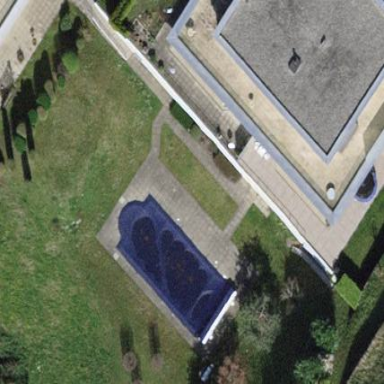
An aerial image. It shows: Swimming pool located in leisure land.